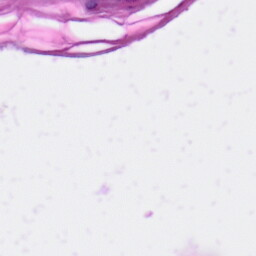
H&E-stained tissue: Skin